Field crop: maize
Growth stage: 1
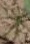
Species: salsola